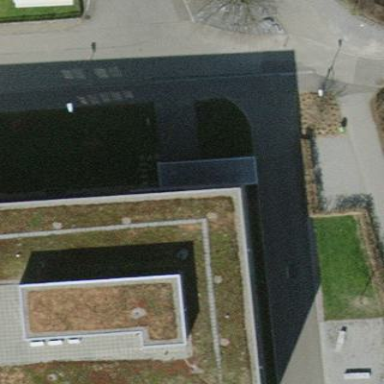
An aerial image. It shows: Commercial building.